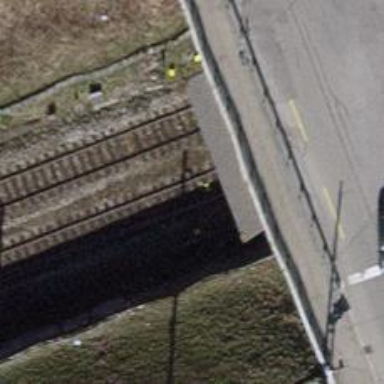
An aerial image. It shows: Single-track railway with electrified contact lines.